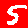
Digit: 5